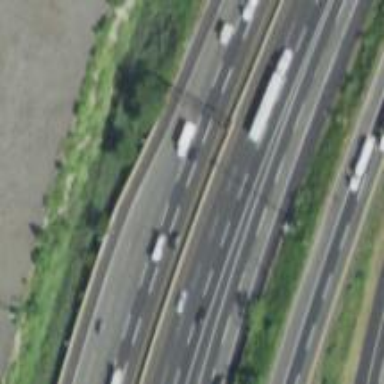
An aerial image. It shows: Motorway junction.